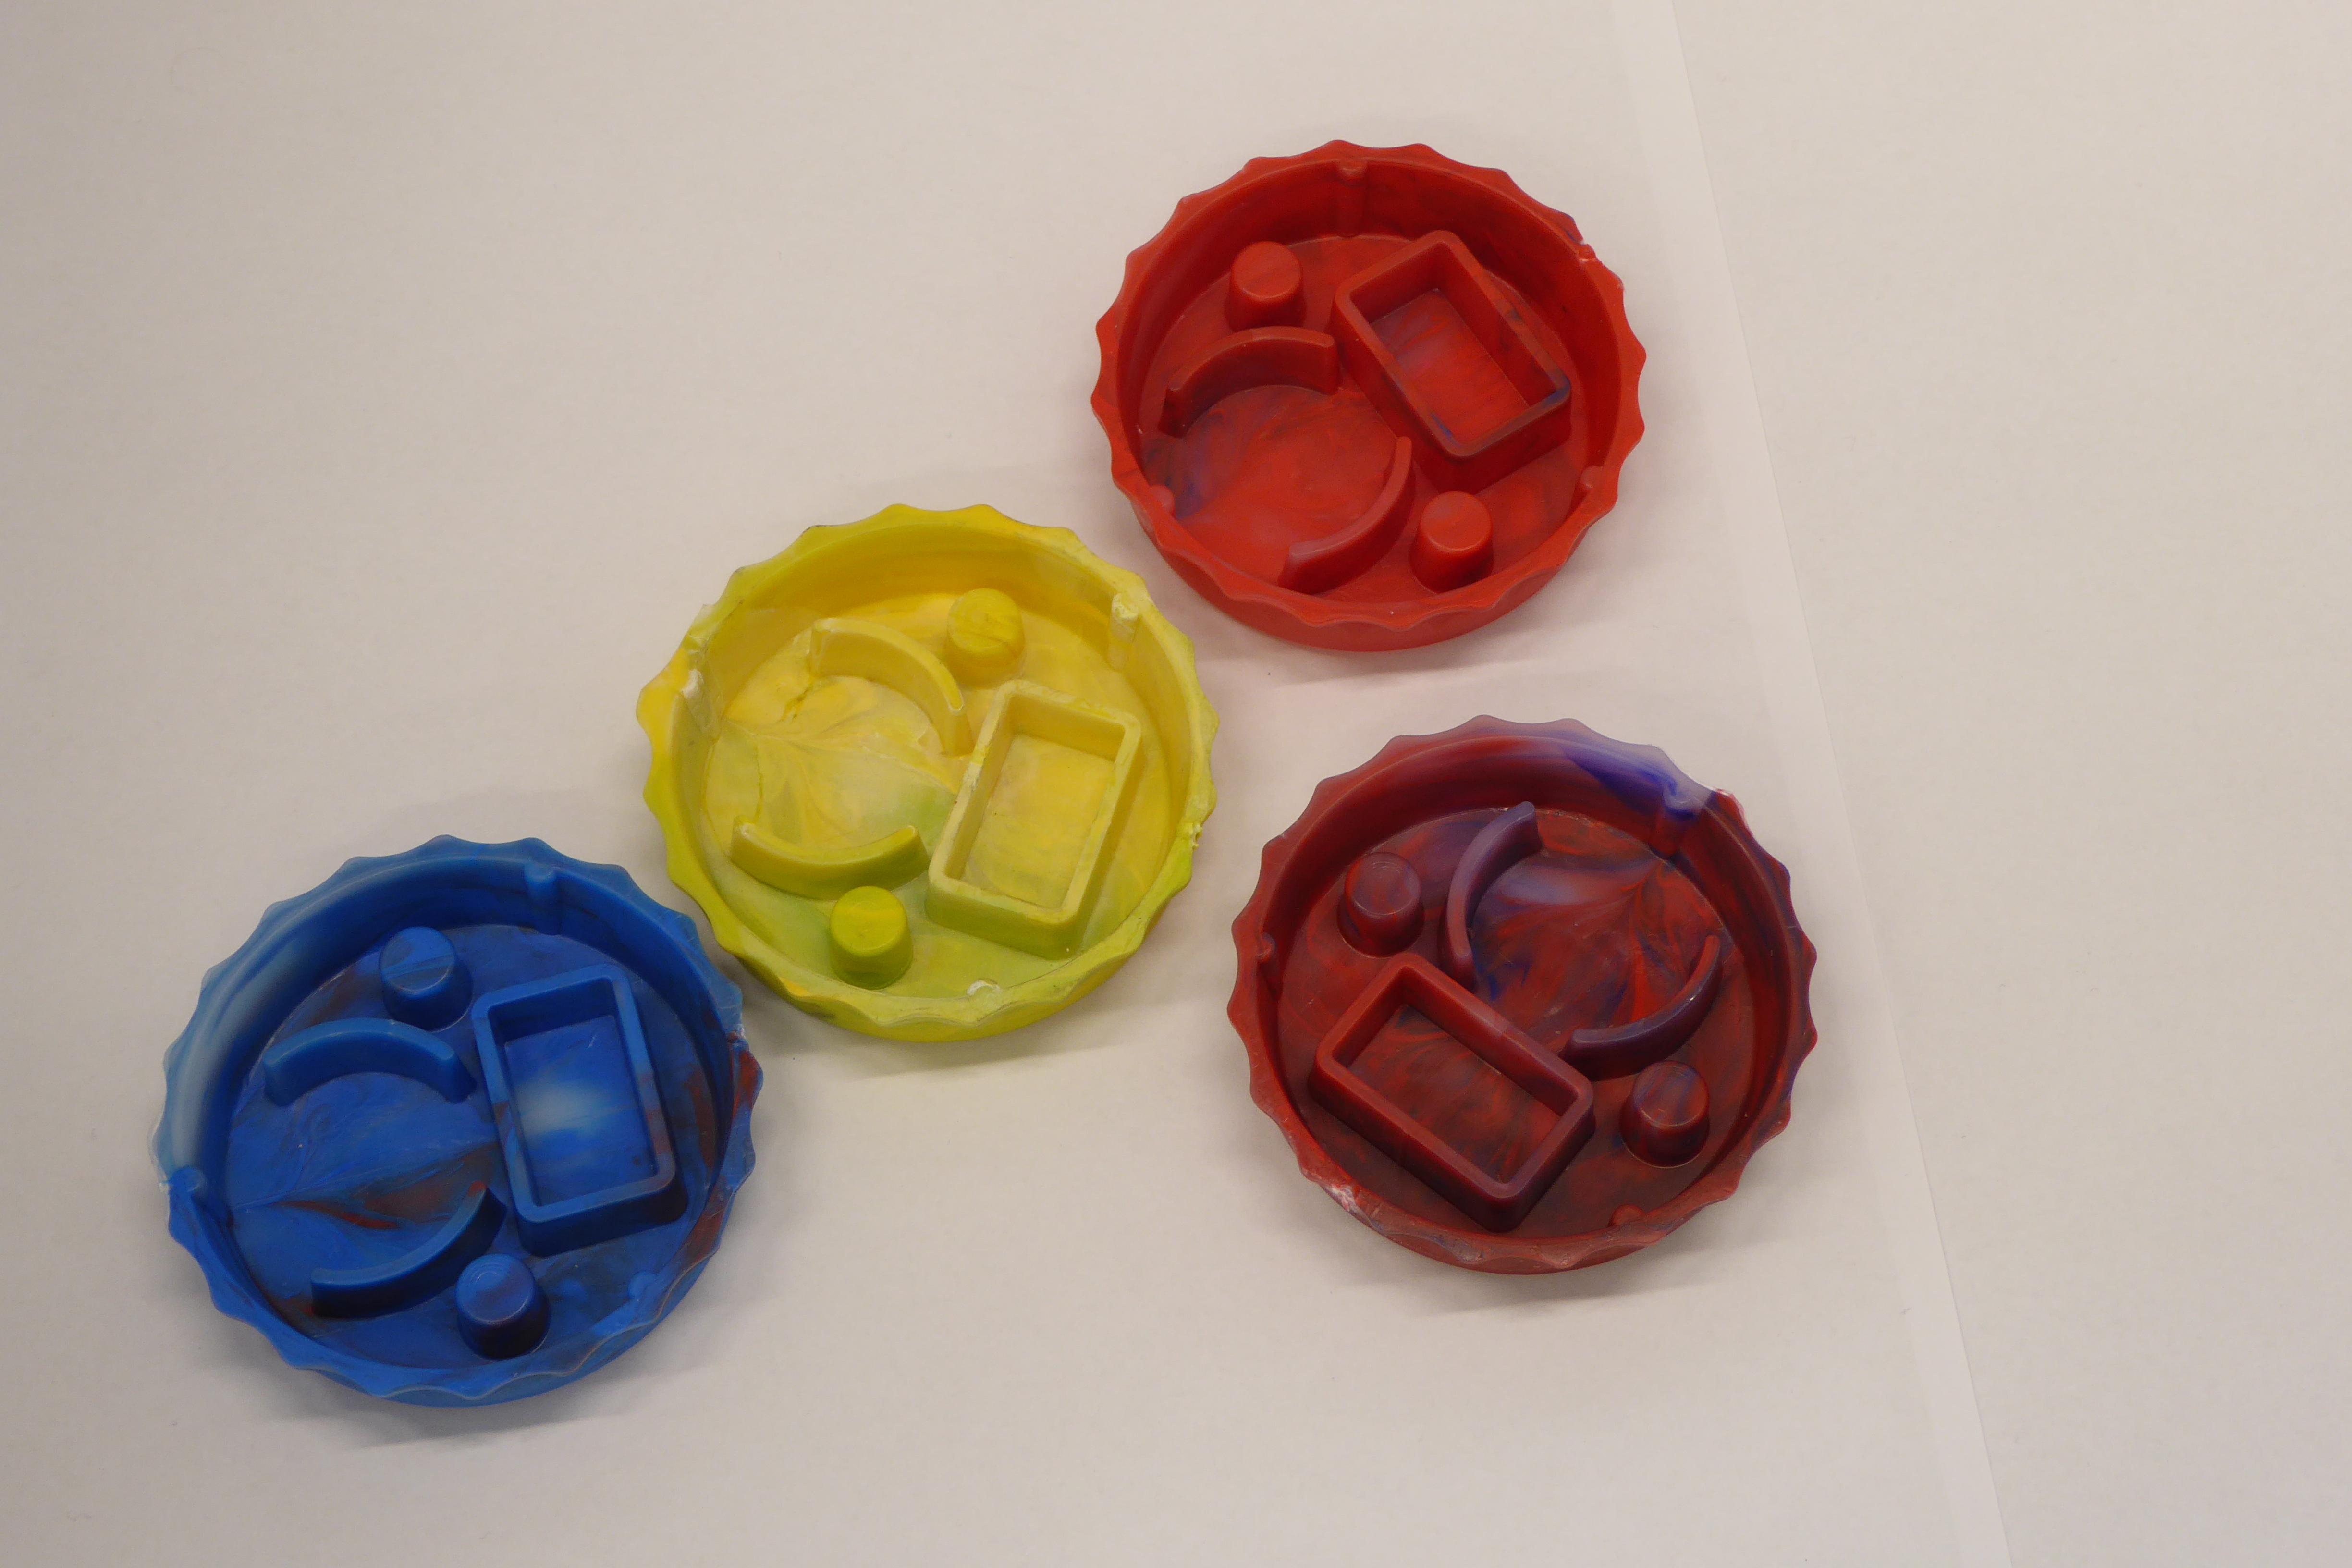
Label: Bottle Opener - Cover